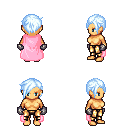
a pixel art fantasy rpg character, female body template, human, tanned skin, pink cape, gold greaves, white cyan pixie cut hairstyle, metal gloves, four views (front, back, left, right), 2x2 character sprite sheet, small pixel art, hard edges, no anti-aliasing